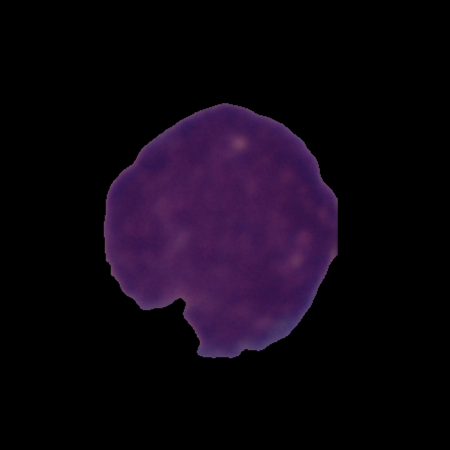
Label: cancer